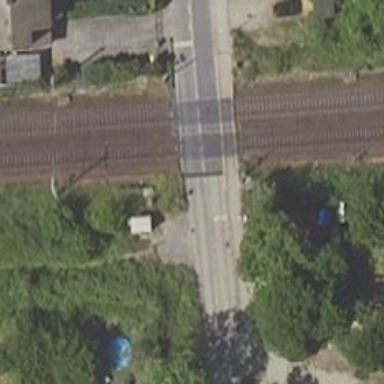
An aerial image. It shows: Level crossing along the railway.